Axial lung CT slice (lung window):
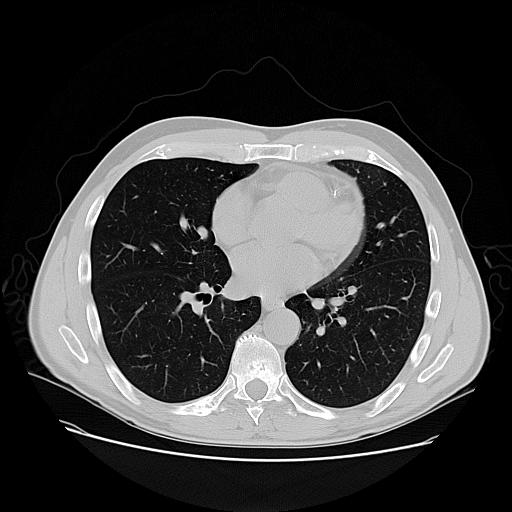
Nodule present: no